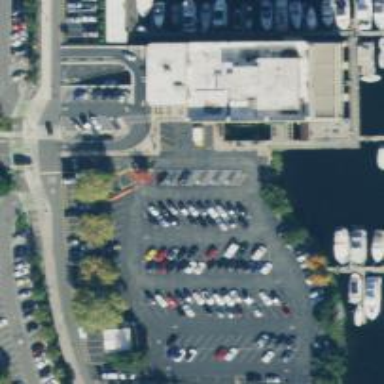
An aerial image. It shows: Parking space is available.